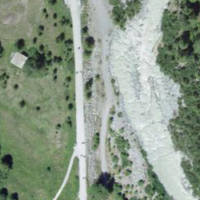
EUNIS habitat code: 43
Species observed at this site:
Chamaenerion angustifolium
Oenanthe oenanthe
Anthus spinoletta
Prunella modularis
Fringilla coelebs
Ptyonoprogne rupestris
Salvia pratensis
Turdus merula
Phylloscopus collybita
Erebia tyndarus
Chamaenerion fleischeri
Saxicola rubetra
Parus major
Cuculus canorus
Phoenicurus ochruros
Sitta europaea
Nucifraga caryocatactes
Chamaenerion dodonaei
Falco tinnunculus
Motacilla alba
Ficedula hypoleuca
Periparus ater